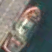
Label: Towing_vessel